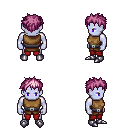
a pixel art fantasy rpg character, male body template, dark elf, purple skin, leather chest armor, red pants, pink bedhead hairstyle, metal boots, four views (front, back, left, right), 2x2 character sprite sheet, small pixel art, hard edges, no anti-aliasing